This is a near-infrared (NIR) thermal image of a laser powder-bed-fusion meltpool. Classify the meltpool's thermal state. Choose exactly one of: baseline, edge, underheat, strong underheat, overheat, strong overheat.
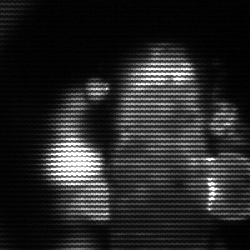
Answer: strong underheat